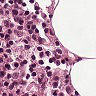
Metastatic tissue present: no